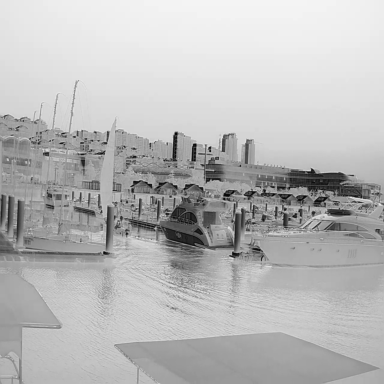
There are three sailboats in the infrared image.